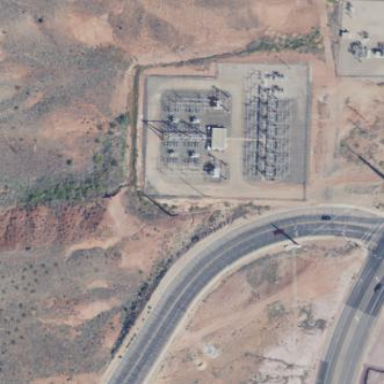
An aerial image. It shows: Transmission substation.